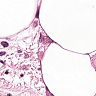
Metastatic tissue present: yes